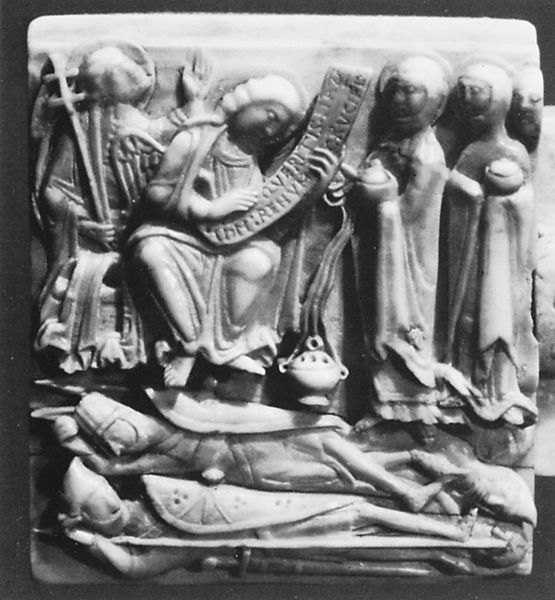
Titel: The Cloisters Cross (Klosterkreuz) , Kreuz aus Bury St. Edmunds
Institution: New York, The Metropolitan Museum of  Art
Schlagwörter: flügel, kämpfer, schatten, frauen, menschen, lampe, licht, marmor, männer, band, stein, tod, tot, bild, hände, locken, tugend, engel, skulptur, relief, topf, schrift, liegen, figuren, krieg, bischof, lanze, papst, soldaten, plastik, foto, schild, gefäß, kreuz, religion, schilder, schwert, schwerter, waffen, leichen, soldat, tote, schlange, helm, herrscher, beten, salbung, ritter, rüstung, fries, heiligenschein, nimbus, grab, mittelalter, religiös, segen, segnung, weihrauch, mönch, heiliger, lanzen, mönche, heilige, speer, urkunde, heilig, gefäße, gefallene, urne, christentum, tit, marien, elfenbein, banderole, schilde, rüstungen, weihwasser, spruchband, geschenke, grabstein, byzanz, gaben, betne, basrelief, soldaat, dead, marmortod